Question: For example, if you look at the image here:

Is it possible to create the love' hate part? where the hide text is a little-but underneath the Love text? And also, how can I cross out the hate text?
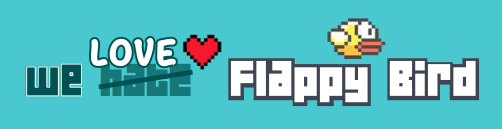
Answer: yes, it is possible, but I don't recommend doing it that way
for the stroke: simply create an element and rotate it a bit
for the "underneath" look: use 'position: relative' (absolute), margins, paddings etc.
here is live example: <URL>